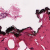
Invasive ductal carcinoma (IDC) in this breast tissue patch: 0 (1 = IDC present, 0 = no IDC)